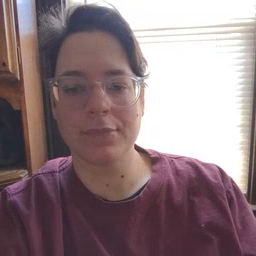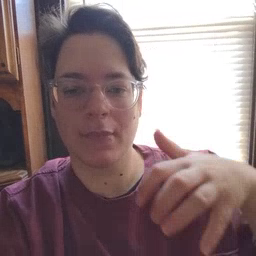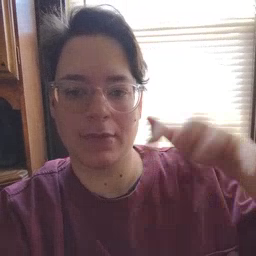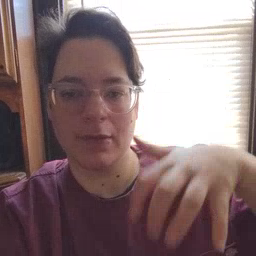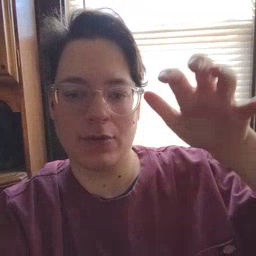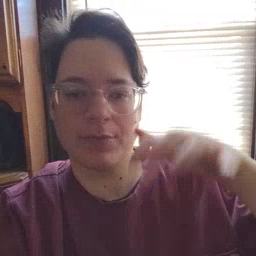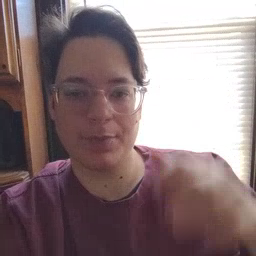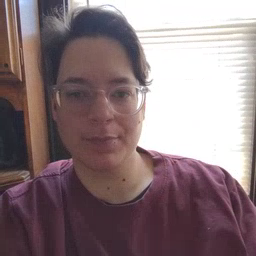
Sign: alligator